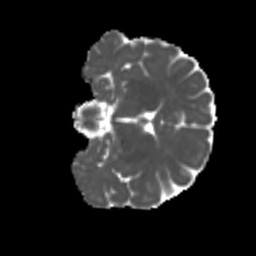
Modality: MD
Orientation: coronal
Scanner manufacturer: siemens
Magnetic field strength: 3 T
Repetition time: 4 s
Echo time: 0.0594 s